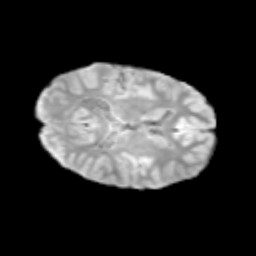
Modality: T2w
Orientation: axial
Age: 11
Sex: male
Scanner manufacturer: siemens
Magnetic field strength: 3 T
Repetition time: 3.8 s
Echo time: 0.07 s